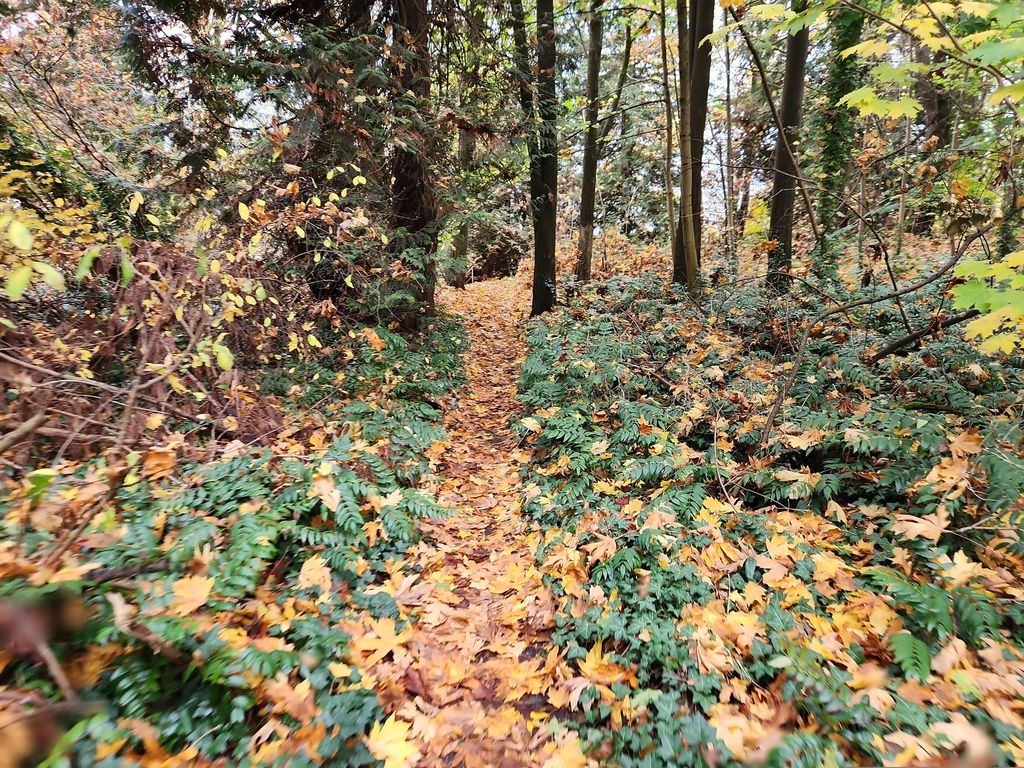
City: vancouver